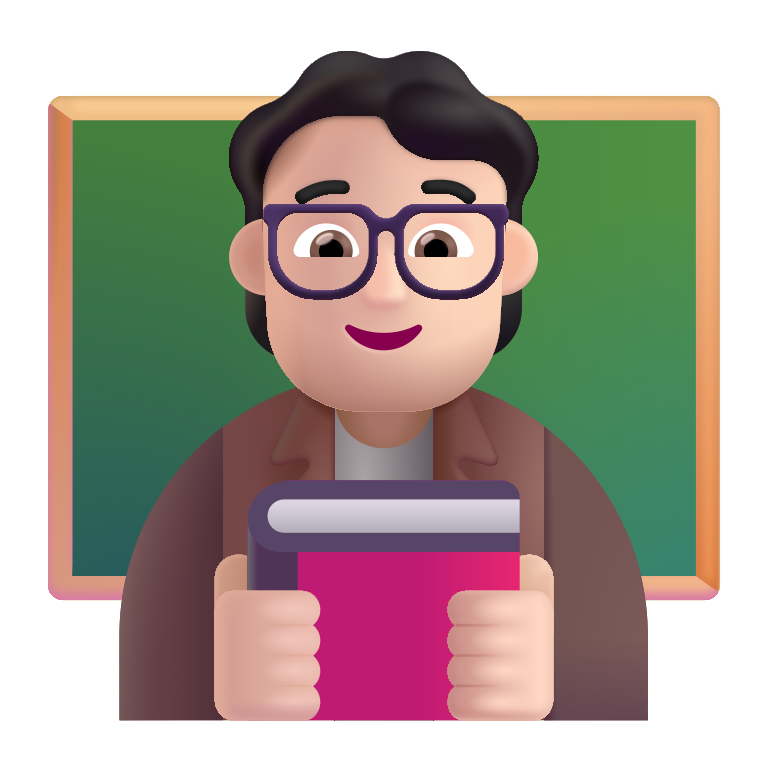
teacher color light